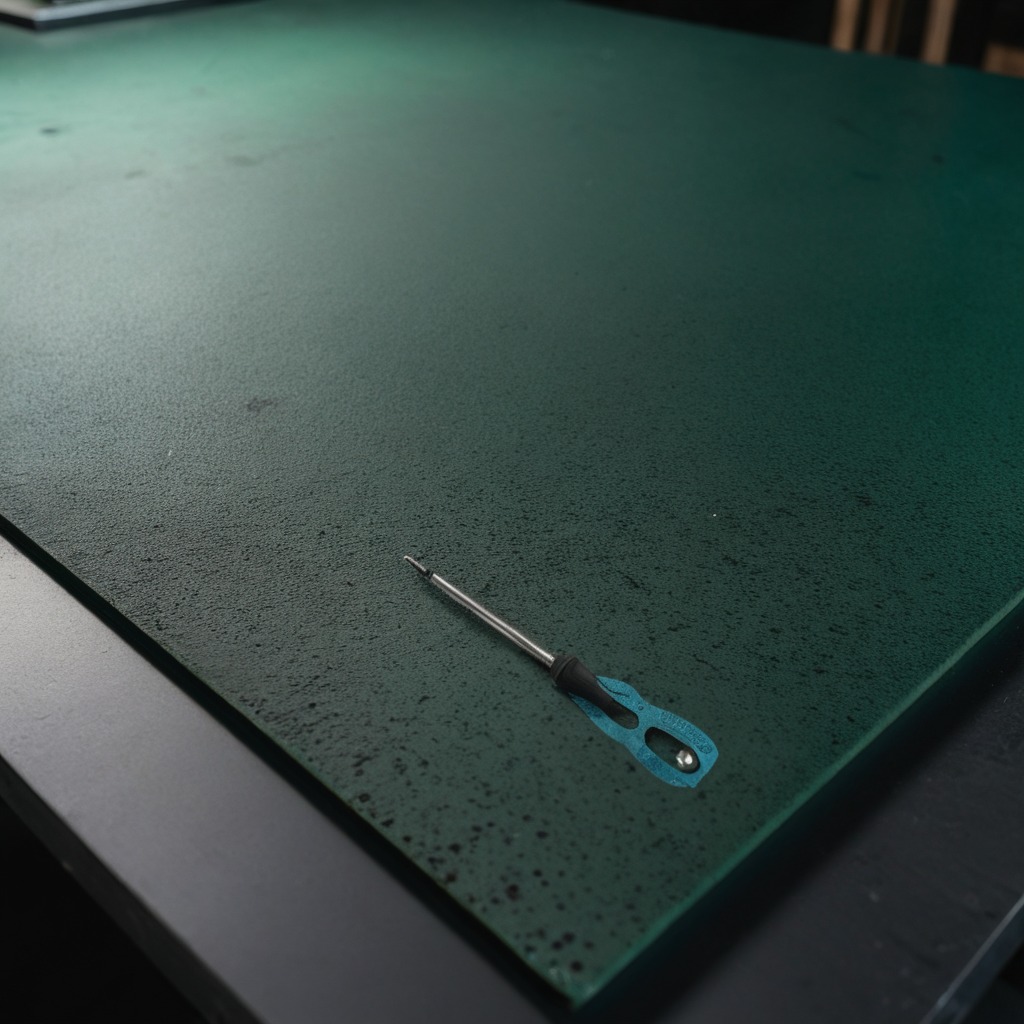
A screwdriver is lying on the clean granite tabletop.